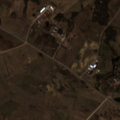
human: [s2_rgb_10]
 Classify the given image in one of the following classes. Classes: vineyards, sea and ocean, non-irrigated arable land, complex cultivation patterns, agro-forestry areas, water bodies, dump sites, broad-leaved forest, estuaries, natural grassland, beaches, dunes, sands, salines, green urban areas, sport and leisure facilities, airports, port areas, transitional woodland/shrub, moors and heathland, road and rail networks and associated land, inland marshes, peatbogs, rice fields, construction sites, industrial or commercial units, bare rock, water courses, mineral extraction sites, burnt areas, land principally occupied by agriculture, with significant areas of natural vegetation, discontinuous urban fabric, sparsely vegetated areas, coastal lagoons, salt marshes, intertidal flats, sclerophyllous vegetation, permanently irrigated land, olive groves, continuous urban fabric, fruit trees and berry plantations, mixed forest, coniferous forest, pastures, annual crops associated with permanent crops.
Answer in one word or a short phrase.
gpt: discontinuous urban fabric, non-irrigated arable land, pastures, complex cultivation patterns, land principally occupied by agriculture, with significant areas of natural vegetation